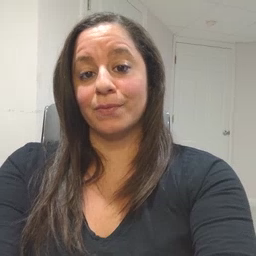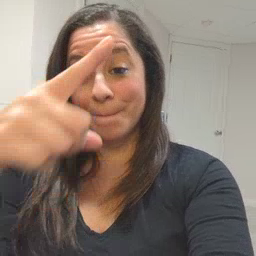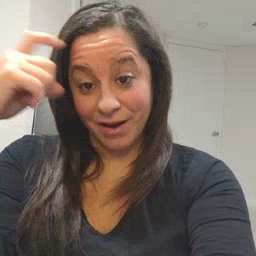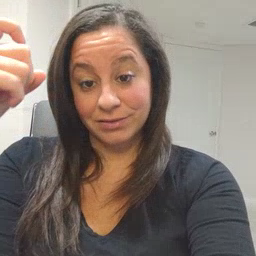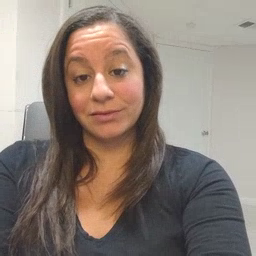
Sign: because